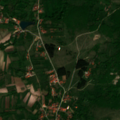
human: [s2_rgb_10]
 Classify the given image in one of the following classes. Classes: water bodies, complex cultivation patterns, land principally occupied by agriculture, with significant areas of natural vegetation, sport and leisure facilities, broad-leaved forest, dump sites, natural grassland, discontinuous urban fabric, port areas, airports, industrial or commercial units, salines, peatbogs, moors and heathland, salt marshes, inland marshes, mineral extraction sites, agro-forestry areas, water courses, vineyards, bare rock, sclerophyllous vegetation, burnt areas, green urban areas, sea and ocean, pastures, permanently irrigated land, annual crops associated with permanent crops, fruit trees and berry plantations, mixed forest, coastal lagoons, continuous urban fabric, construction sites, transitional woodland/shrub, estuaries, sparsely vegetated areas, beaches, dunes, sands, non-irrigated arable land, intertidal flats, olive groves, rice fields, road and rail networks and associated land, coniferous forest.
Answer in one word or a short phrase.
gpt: discontinuous urban fabric, complex cultivation patterns, land principally occupied by agriculture, with significant areas of natural vegetation, transitional woodland/shrub